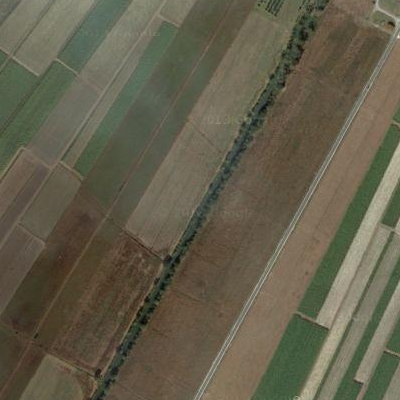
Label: Field